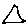
Label: triangle